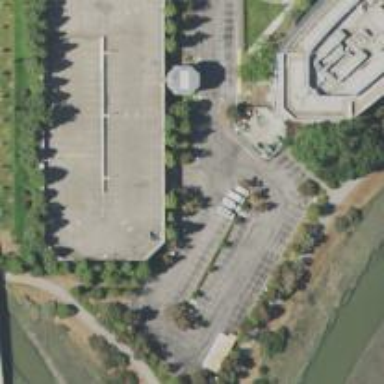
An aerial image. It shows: Parking area with surface.